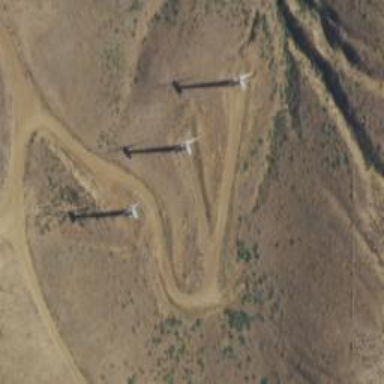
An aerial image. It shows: Wind-powered generator.